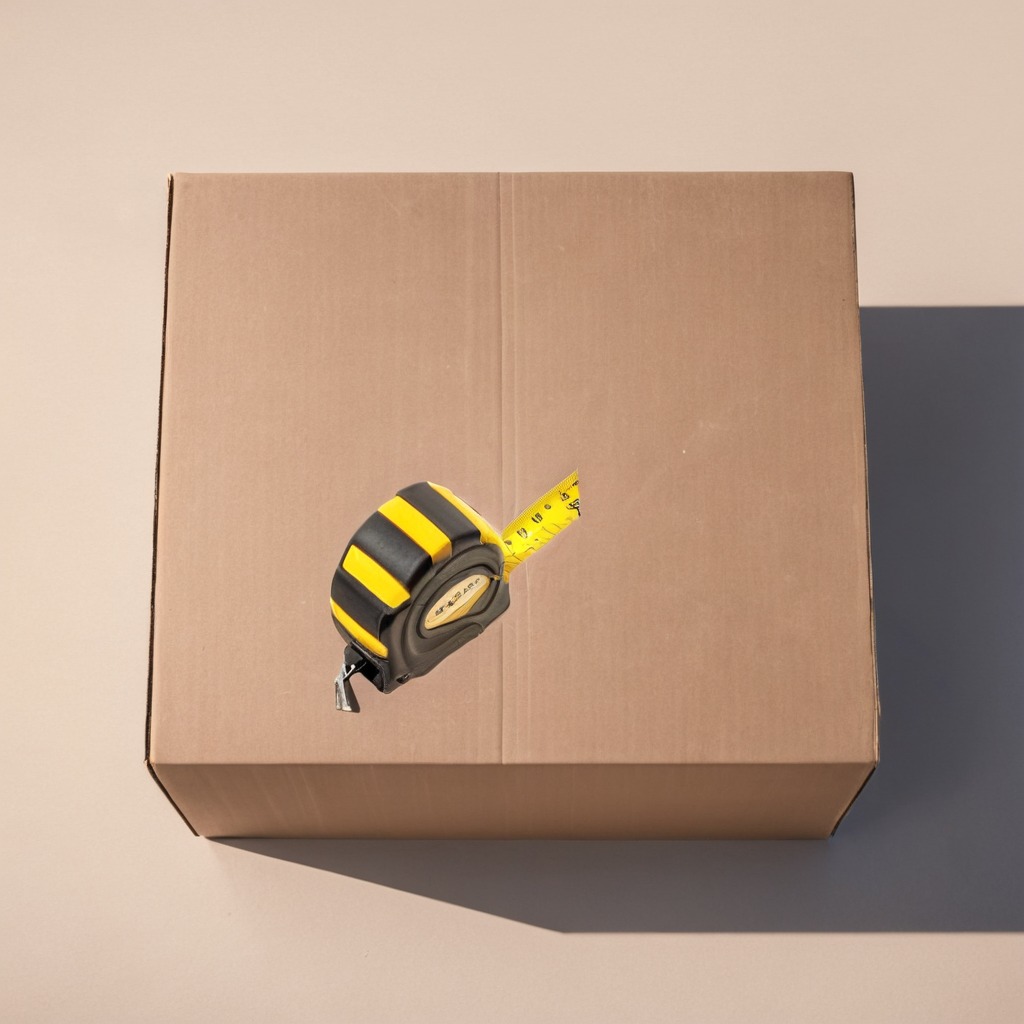
A measuring tape lying on a clean dry cardboard box surface in an outdoor workshop during daytime bright natural light soft shadows slightly creased but